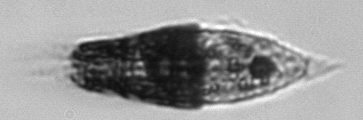
Label: Tiarina_fusus